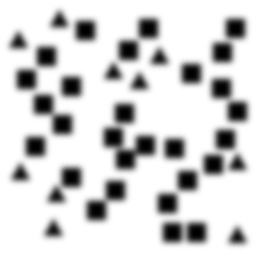
Squares: 28
Triangles: 10
Stars: 0
Total shapes: 38